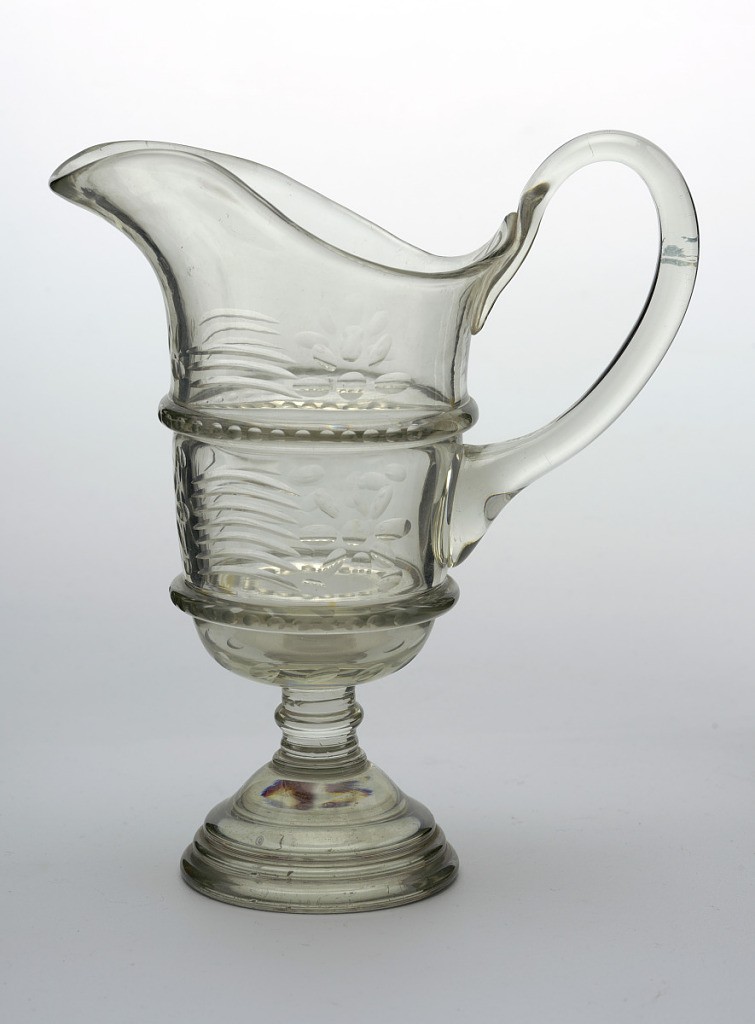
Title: Pitcher
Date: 1775–1825
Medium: glass
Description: On solid, domed glass foot a helmet-shaped body with two notched mouldings. Rounded loop handle; daisy-like flowers and grouped lines on body.